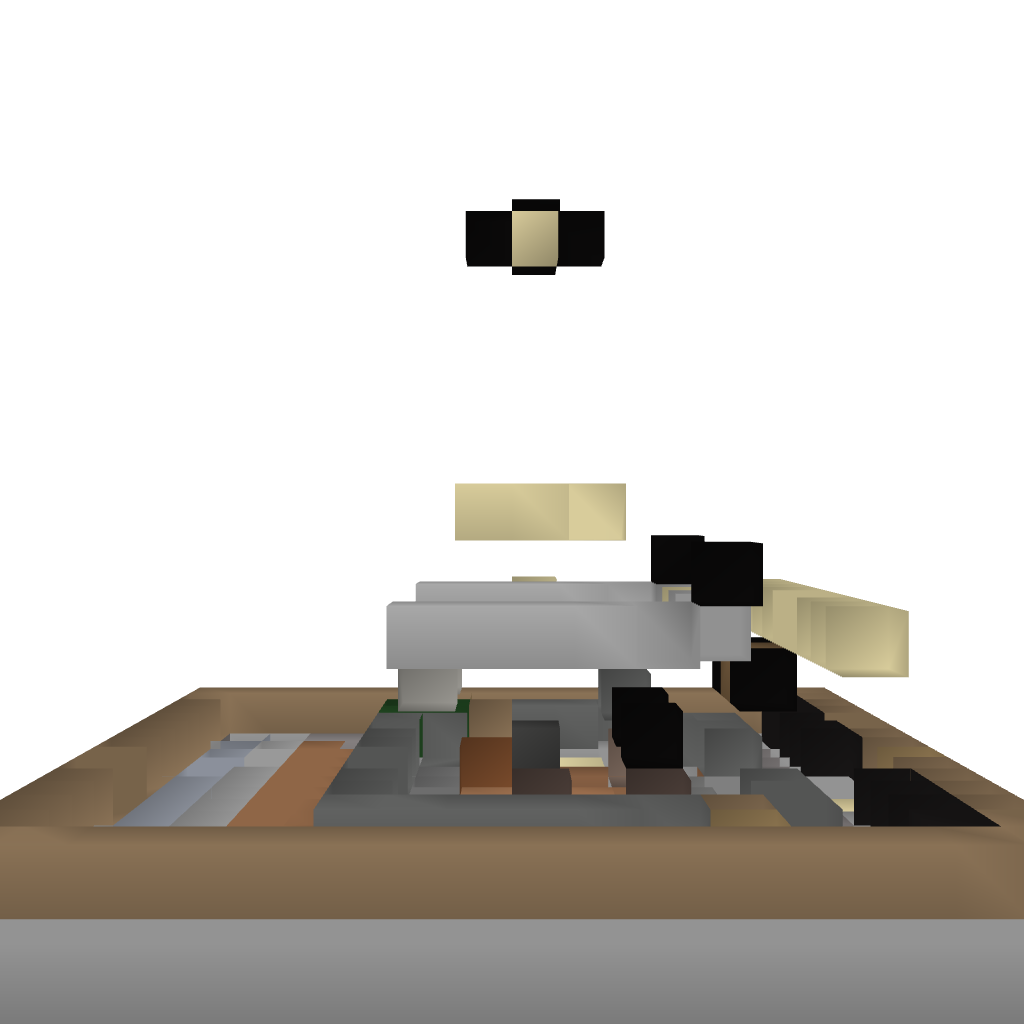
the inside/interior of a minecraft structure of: Norton House 1